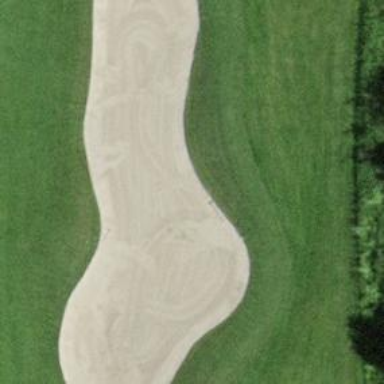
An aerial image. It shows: Golf bunker filled with sandy terrain.